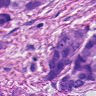
Metastatic tissue present: yes